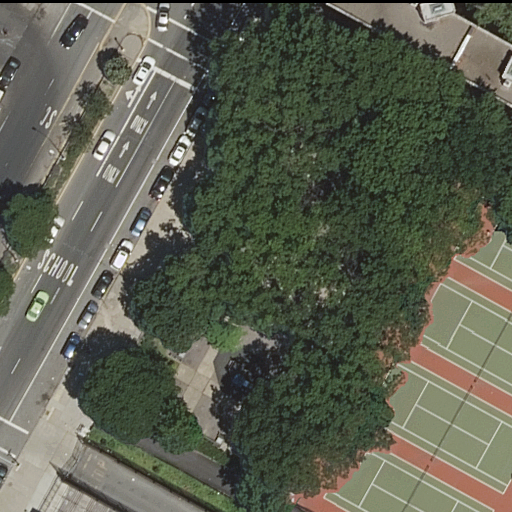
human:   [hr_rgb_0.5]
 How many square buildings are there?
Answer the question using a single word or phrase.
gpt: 0

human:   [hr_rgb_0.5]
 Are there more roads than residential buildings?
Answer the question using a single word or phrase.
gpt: yes

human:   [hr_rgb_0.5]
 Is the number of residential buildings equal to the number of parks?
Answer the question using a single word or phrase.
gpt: no

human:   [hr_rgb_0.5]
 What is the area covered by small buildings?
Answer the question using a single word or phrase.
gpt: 0m2

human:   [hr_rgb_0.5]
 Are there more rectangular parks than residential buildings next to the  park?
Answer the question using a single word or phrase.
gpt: no

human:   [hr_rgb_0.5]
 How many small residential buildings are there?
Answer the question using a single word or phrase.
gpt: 0

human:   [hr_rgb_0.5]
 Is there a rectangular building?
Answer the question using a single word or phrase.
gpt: yes

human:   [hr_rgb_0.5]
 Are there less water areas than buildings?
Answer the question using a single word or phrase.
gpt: yes

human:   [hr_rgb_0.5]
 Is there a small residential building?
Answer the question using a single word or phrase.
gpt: no

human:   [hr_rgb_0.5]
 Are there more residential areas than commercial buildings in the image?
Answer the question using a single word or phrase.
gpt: yes

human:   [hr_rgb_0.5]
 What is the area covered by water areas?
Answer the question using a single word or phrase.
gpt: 0m2

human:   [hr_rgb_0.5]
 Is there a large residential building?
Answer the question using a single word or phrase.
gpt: yes

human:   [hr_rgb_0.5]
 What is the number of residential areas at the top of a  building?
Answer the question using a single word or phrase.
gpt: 1

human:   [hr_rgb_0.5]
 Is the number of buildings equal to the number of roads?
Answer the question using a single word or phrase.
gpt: no

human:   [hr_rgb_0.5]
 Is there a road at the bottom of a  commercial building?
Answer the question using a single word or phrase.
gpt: no

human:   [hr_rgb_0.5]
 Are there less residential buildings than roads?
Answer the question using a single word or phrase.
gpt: yes

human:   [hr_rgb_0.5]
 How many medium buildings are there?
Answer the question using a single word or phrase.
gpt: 2

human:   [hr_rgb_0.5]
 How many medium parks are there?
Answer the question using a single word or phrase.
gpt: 0

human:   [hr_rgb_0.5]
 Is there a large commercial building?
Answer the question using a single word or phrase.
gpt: no

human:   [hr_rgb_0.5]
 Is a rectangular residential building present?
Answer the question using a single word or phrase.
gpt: yes

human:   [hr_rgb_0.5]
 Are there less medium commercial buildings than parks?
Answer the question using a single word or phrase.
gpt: yes

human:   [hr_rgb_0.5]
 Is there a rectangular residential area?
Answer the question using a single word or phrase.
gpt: yes

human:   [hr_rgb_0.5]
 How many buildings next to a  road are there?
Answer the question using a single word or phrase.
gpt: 3

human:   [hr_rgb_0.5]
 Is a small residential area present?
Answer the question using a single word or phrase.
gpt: no

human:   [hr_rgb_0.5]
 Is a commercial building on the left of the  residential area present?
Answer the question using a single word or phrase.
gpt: no

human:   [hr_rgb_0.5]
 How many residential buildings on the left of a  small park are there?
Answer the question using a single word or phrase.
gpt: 0

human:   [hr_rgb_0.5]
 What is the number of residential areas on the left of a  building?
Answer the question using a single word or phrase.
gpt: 1

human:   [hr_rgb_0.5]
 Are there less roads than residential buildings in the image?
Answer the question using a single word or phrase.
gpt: no

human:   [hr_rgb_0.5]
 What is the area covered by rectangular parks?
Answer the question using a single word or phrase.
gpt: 6104m2

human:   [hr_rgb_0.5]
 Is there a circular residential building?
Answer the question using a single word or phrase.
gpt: no

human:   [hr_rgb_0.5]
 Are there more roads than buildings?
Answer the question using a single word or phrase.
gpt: yes

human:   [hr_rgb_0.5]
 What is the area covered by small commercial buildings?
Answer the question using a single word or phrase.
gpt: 0m2

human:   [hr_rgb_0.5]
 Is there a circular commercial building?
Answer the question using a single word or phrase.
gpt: no

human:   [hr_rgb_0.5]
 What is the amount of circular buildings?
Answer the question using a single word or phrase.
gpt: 0

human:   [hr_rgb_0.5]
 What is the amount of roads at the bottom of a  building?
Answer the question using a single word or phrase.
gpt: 1

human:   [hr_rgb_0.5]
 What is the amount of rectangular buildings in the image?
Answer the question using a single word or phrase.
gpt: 3